Interaction volume radius: 10 \u00c5
Interaction volume height: 10 \u00c5
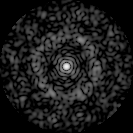
Disorder parameter: 0.82